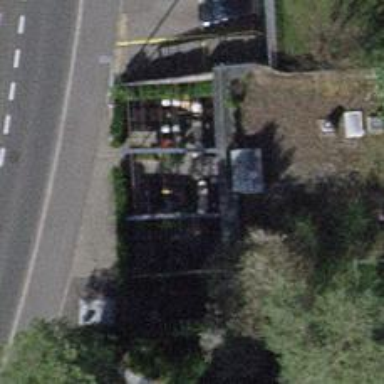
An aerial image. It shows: Pub.